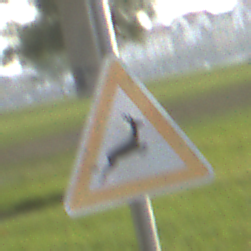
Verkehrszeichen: WildwechselLinks
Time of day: SunriseSunset
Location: Outdoor (Suburban)
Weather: PartlyCloudy
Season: NotSpecified
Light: Natural